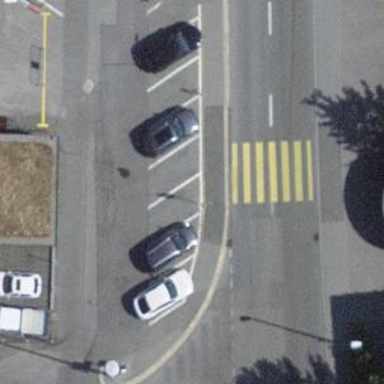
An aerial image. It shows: Sidewalk.